Interaction volume radius: 5 \u00c5
Interaction volume height: 30 \u00c5
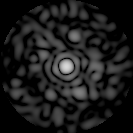
Disorder parameter: 0.8548